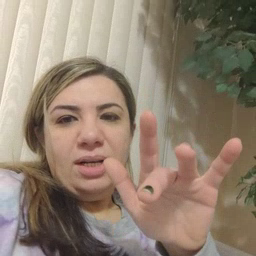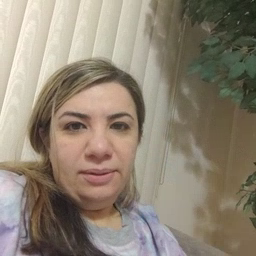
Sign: touch